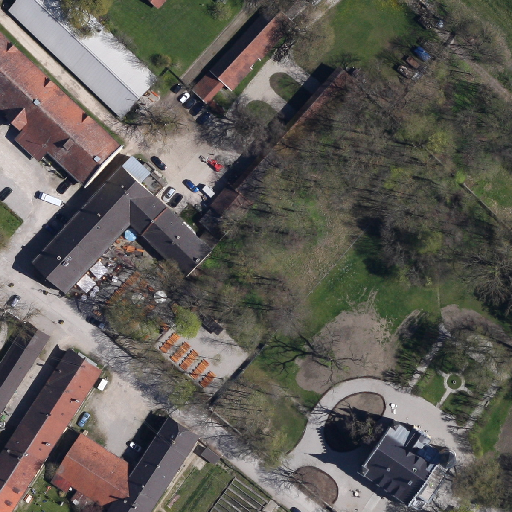
Referring expression: sidewalk along with tree